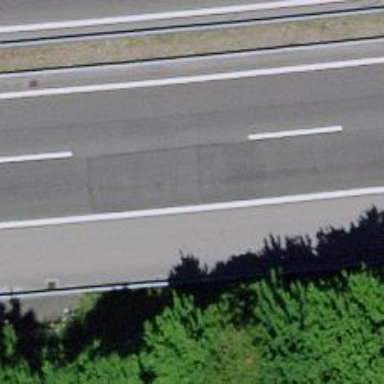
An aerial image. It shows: Asphalt motorway.